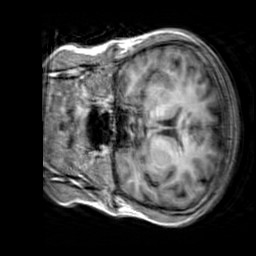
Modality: T1w
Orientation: coronal
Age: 24
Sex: female
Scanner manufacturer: siemens
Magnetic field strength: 3 T
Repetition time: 2.3 s
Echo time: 0.00303 s